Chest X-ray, PA view. Patient: 56 years old, sex F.
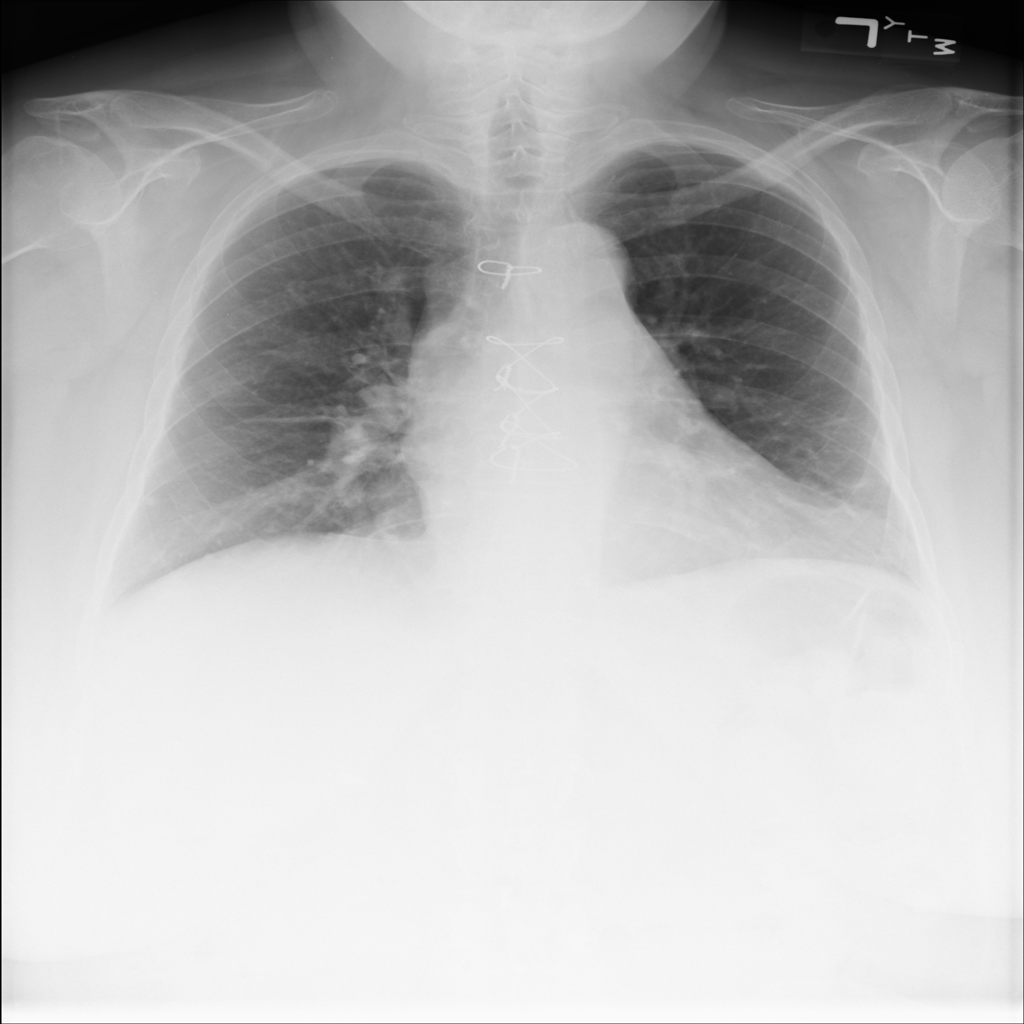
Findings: Atelectasis, Nodule